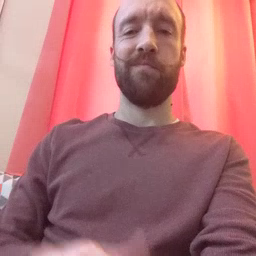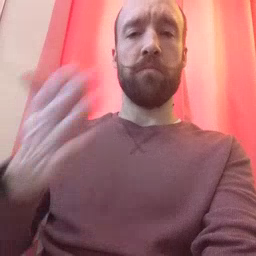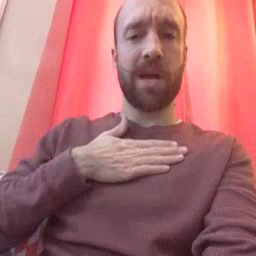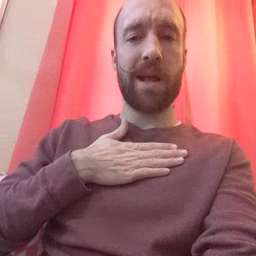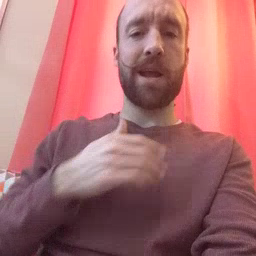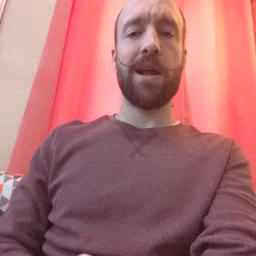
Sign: minemy